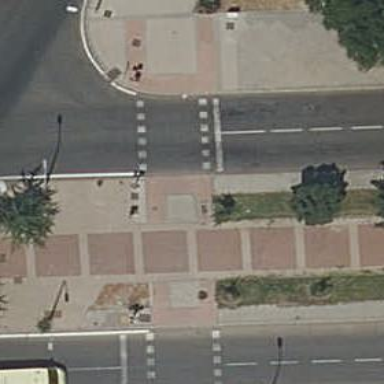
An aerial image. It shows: Crossing with traffic signals.